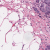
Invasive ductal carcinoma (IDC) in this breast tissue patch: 1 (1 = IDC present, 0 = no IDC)